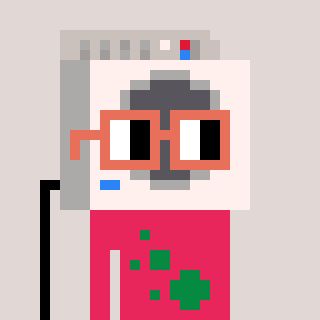
a pixel art character with square orange glasses, a washing machine-shaped head and a redpinkish-colored body on a warm background